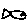
Label: fish